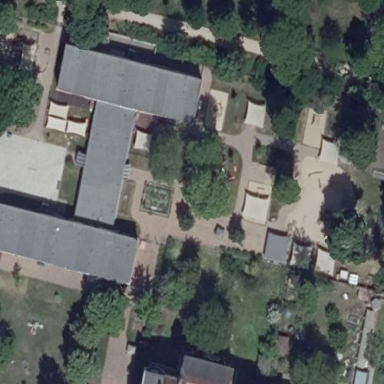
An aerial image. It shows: Kindergarten.